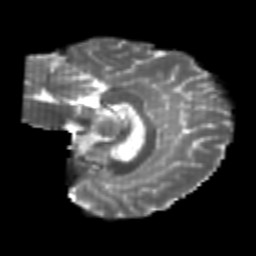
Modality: T2w
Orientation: sagittal
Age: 26
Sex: female
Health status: healthy
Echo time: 0.074 s